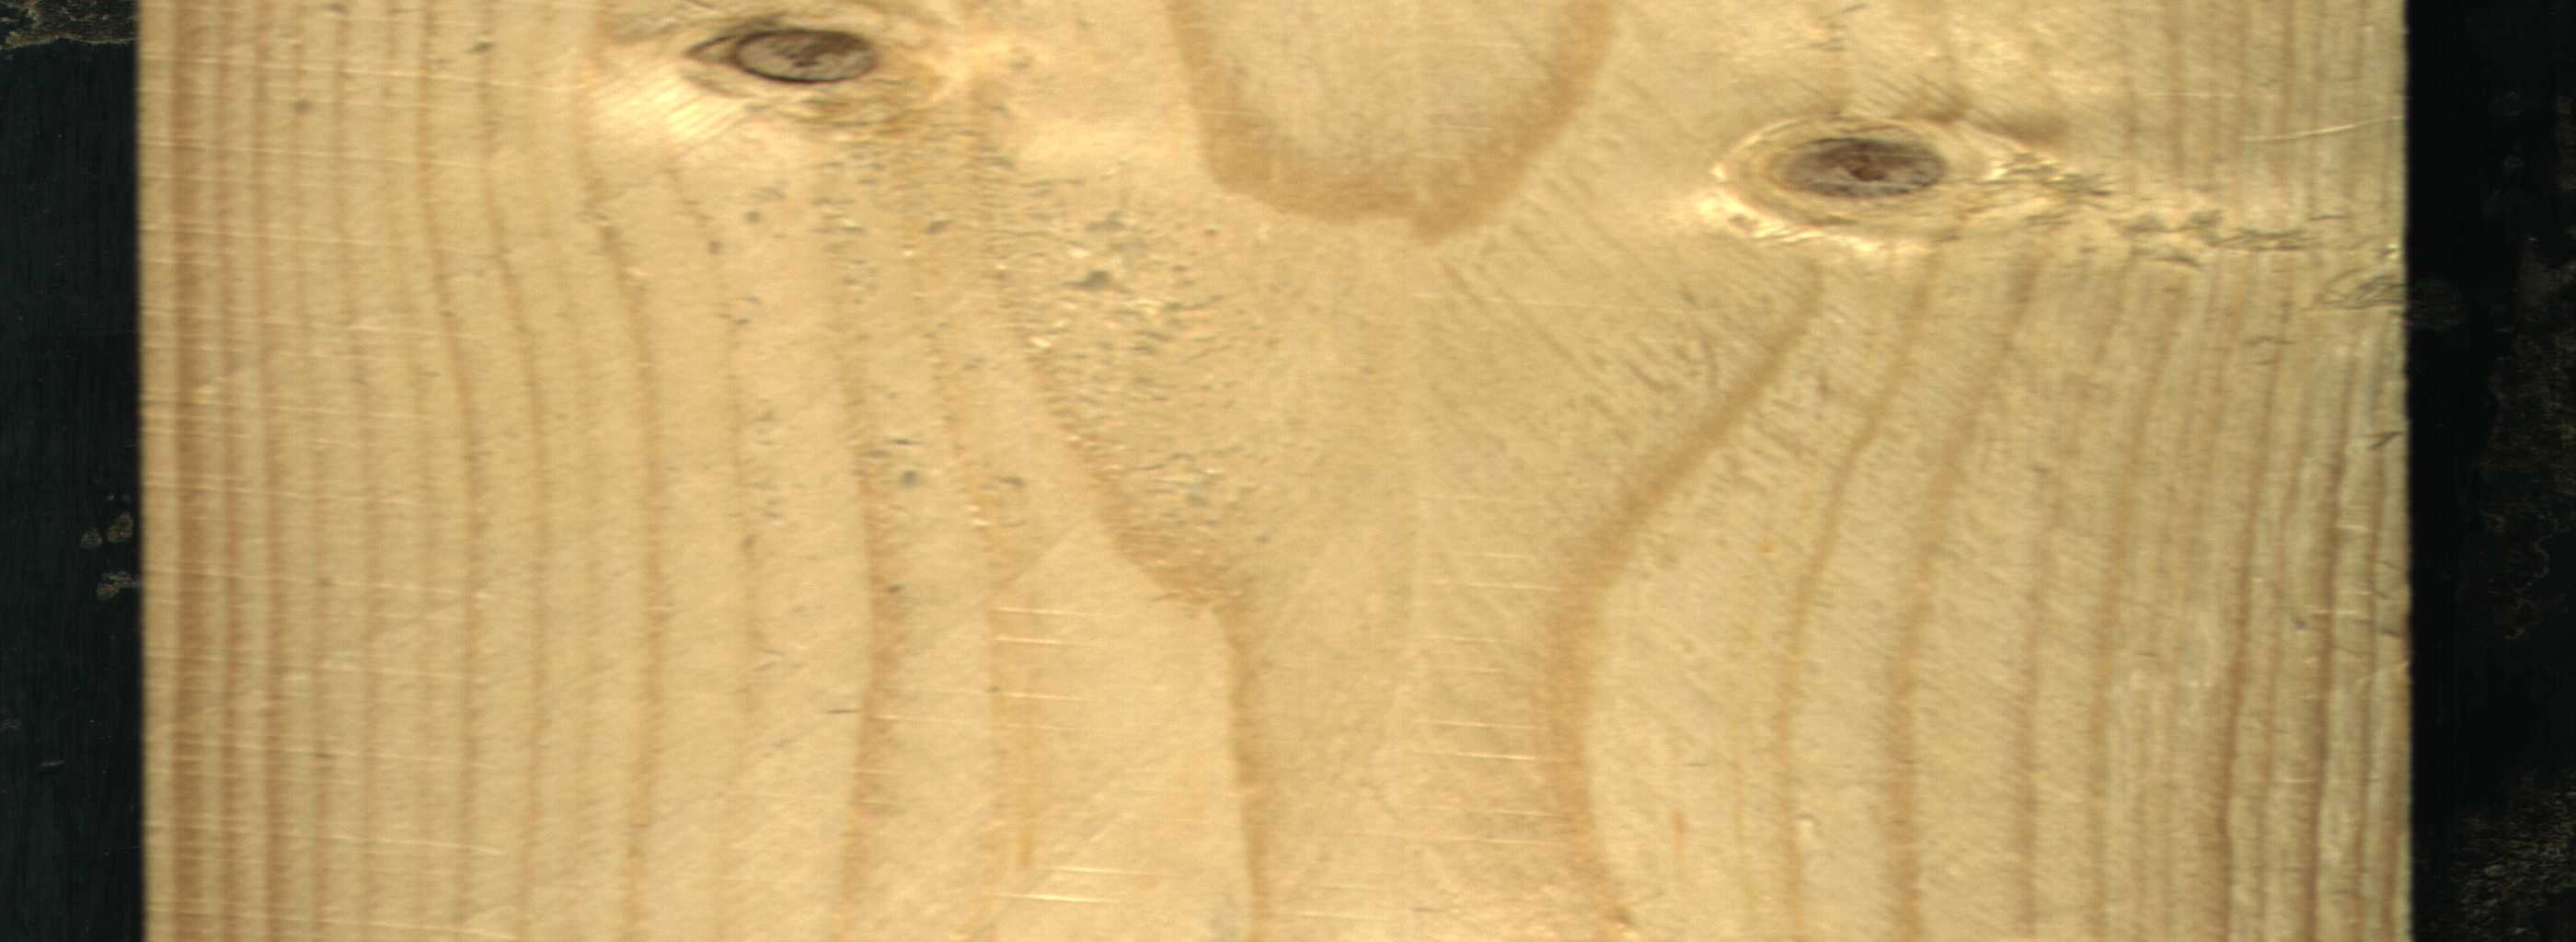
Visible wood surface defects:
Live_Knot
Live_Knot